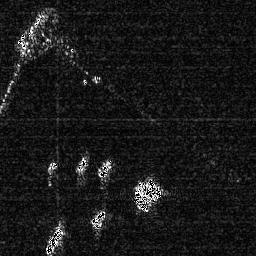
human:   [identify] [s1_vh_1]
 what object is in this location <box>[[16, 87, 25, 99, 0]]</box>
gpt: <ref>1 medium ship at the bottom left</ref>

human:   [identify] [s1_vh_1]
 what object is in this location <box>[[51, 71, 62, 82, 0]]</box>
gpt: <ref>1 medium ship at the bottom</ref>

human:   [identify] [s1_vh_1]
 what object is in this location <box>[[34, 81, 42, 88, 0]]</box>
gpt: <ref>1 small ship at the bottom</ref>